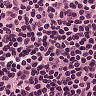
Metastatic tissue present: no